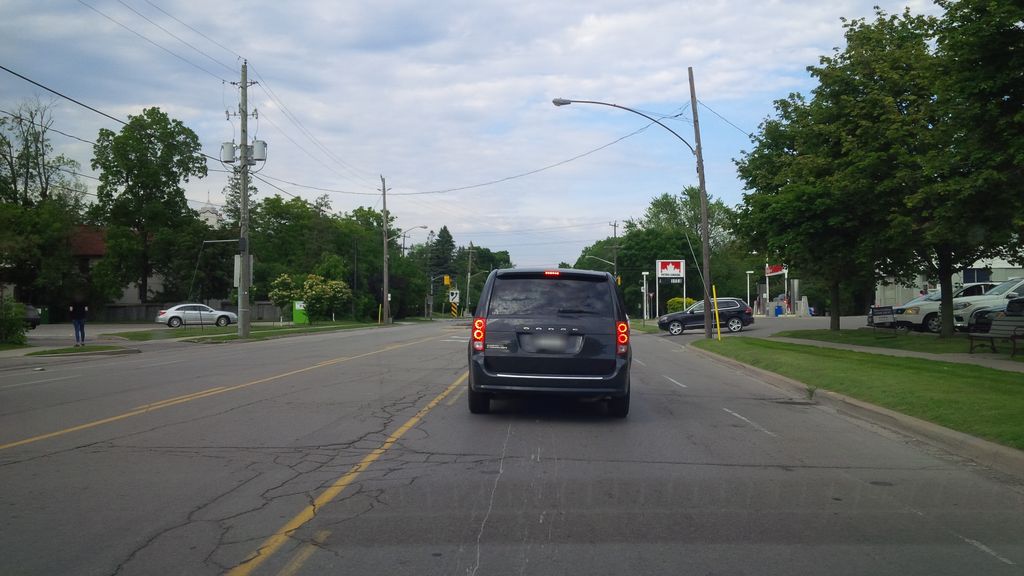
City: hamilton